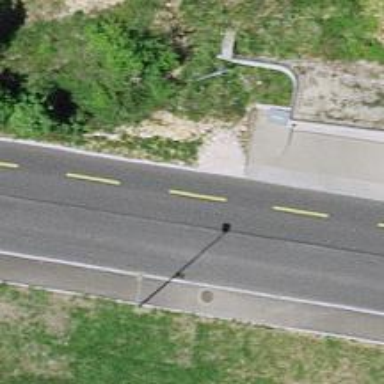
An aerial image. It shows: Secondary road.